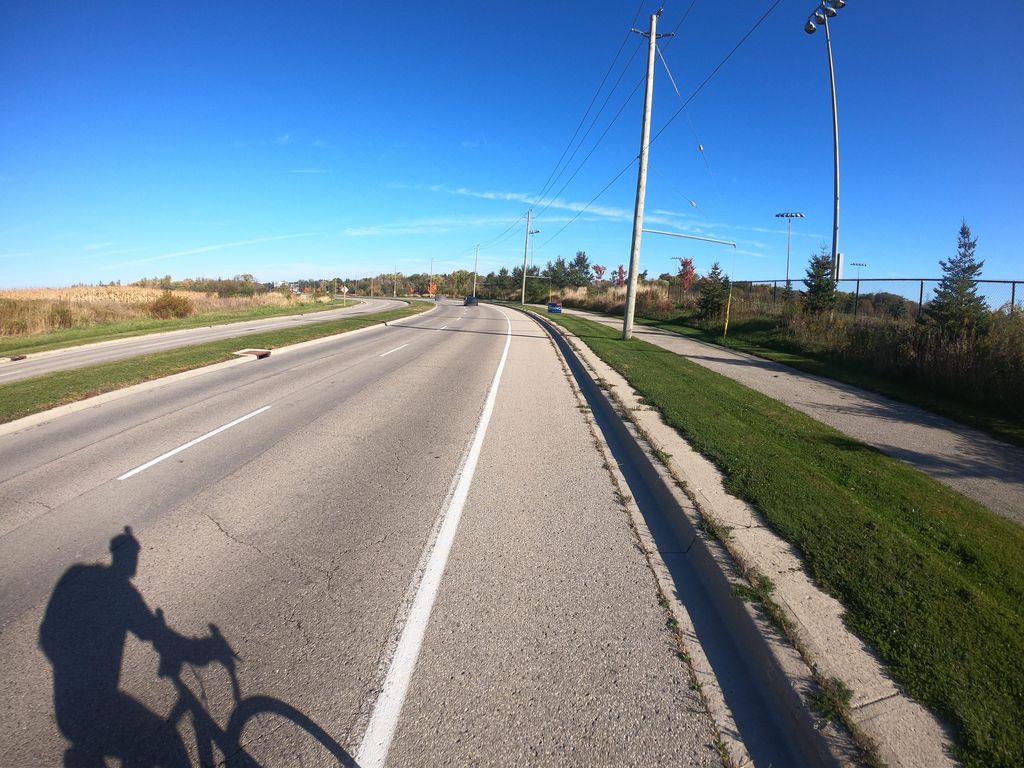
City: kitchener-waterloo